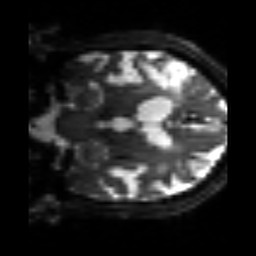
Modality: sbref
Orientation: coronal
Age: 69
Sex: male
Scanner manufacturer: siemens
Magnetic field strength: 3 T
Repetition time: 3.2 s
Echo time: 0.081 s